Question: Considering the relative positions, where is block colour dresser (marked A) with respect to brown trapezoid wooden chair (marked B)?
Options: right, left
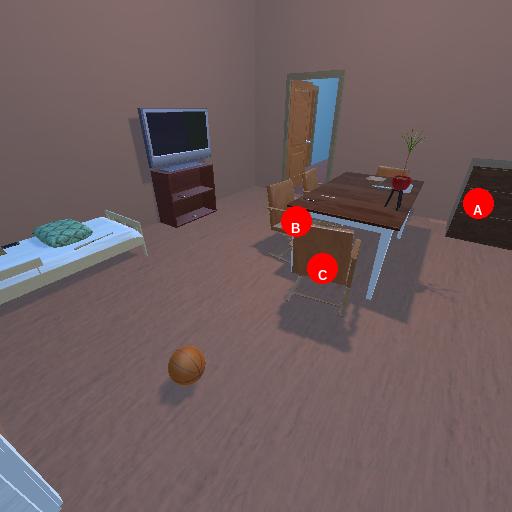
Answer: right